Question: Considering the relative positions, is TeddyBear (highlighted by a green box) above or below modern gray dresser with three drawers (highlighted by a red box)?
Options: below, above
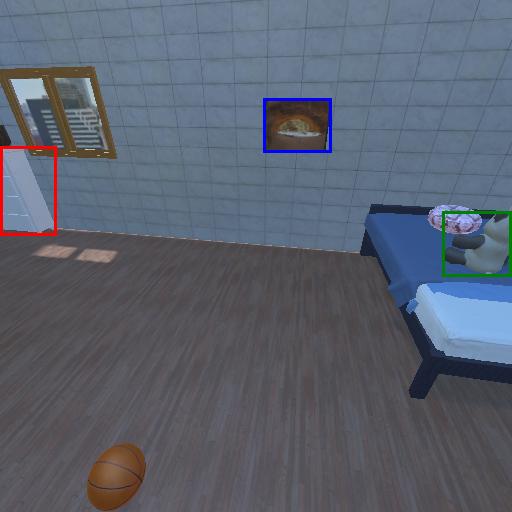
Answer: below